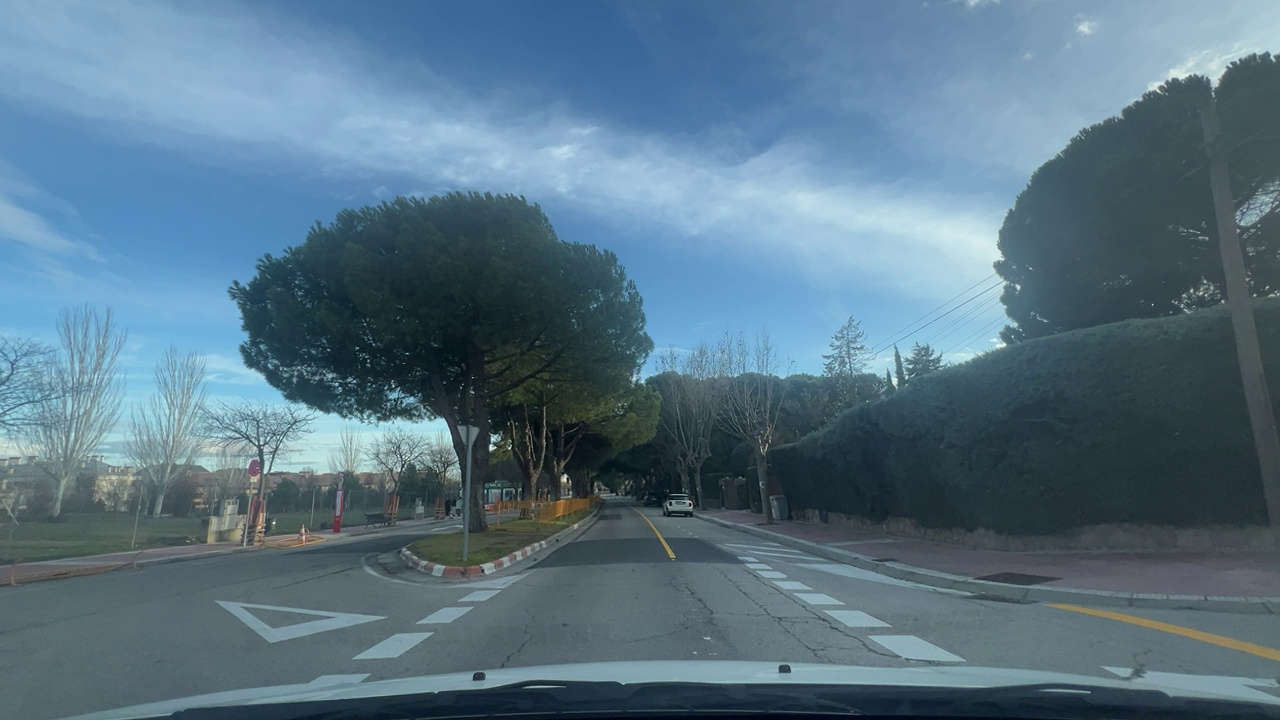
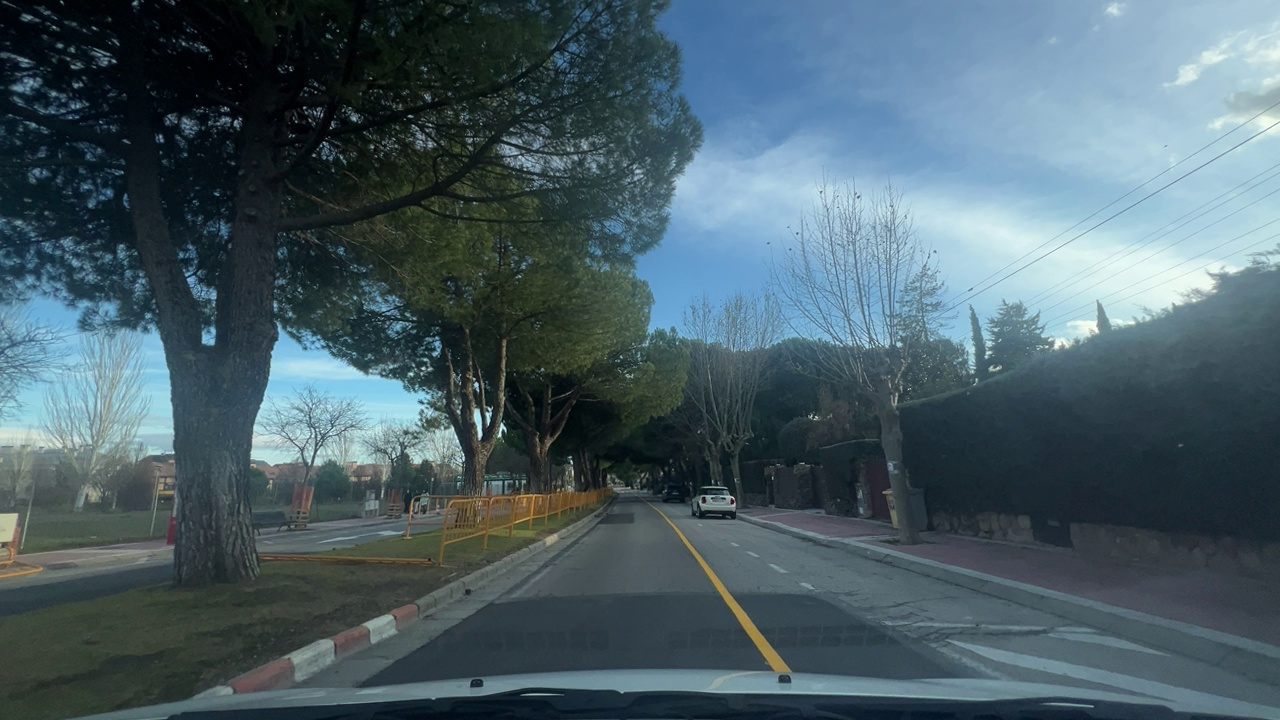
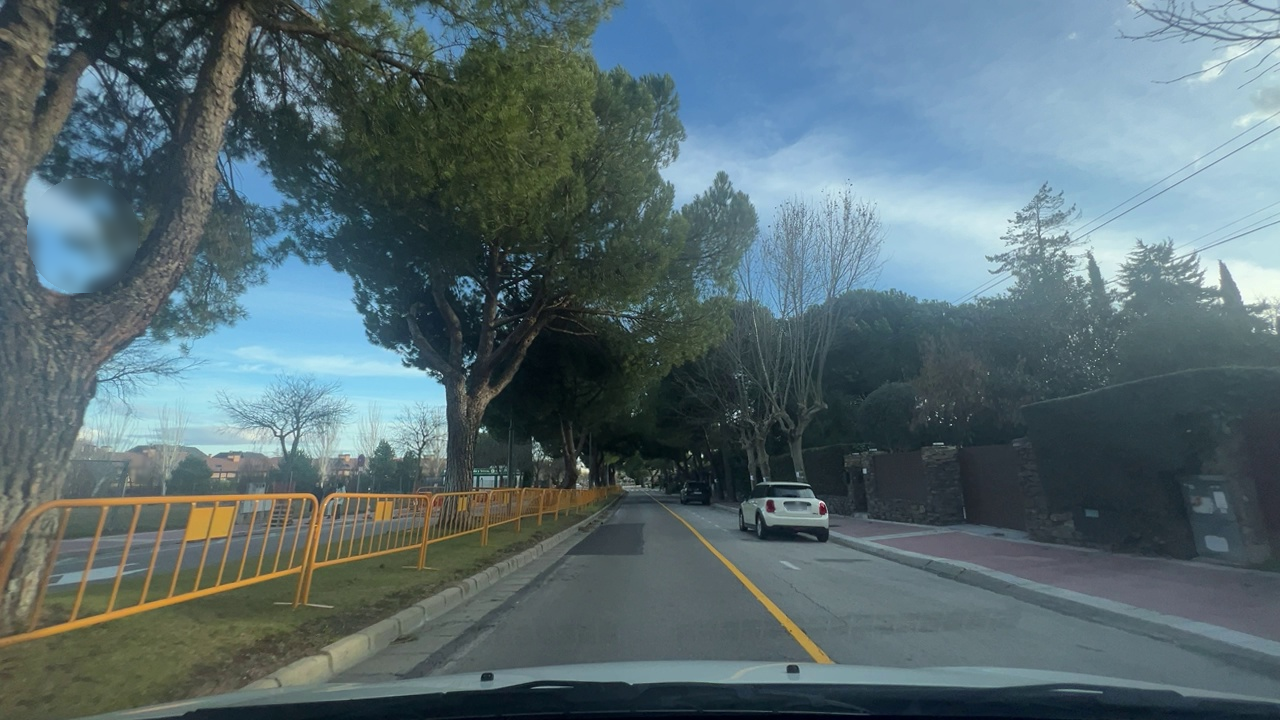
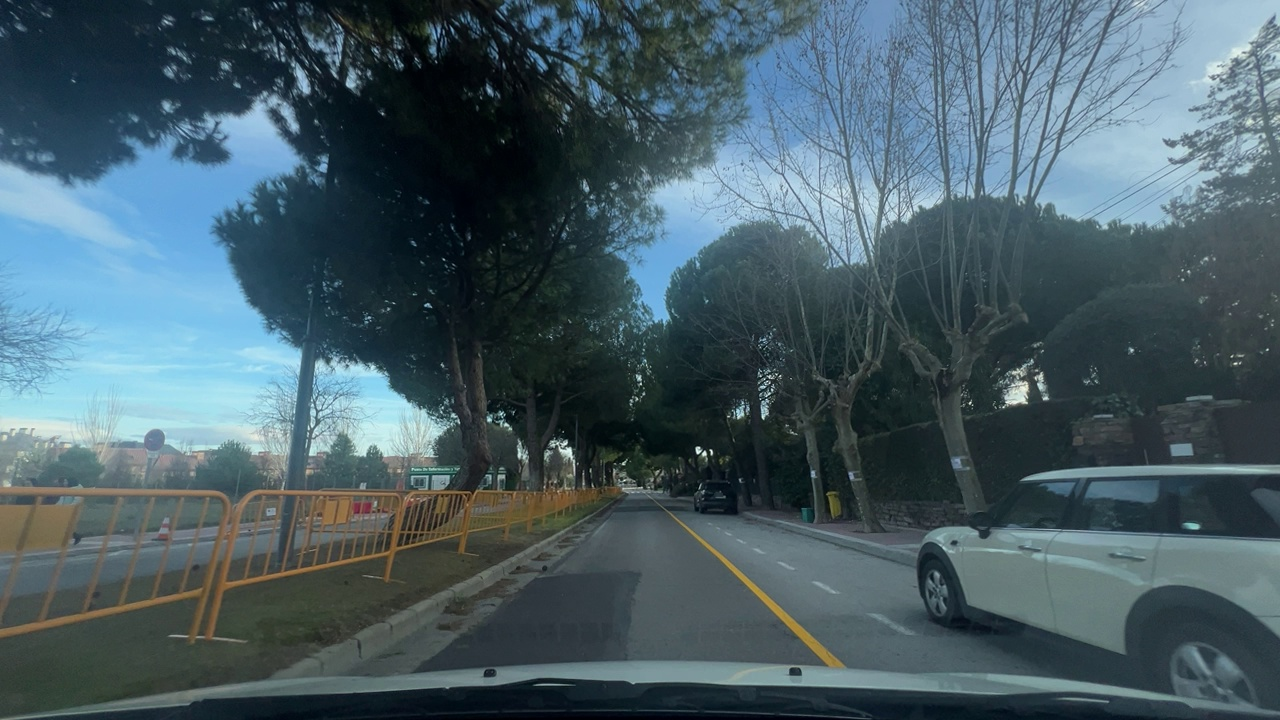
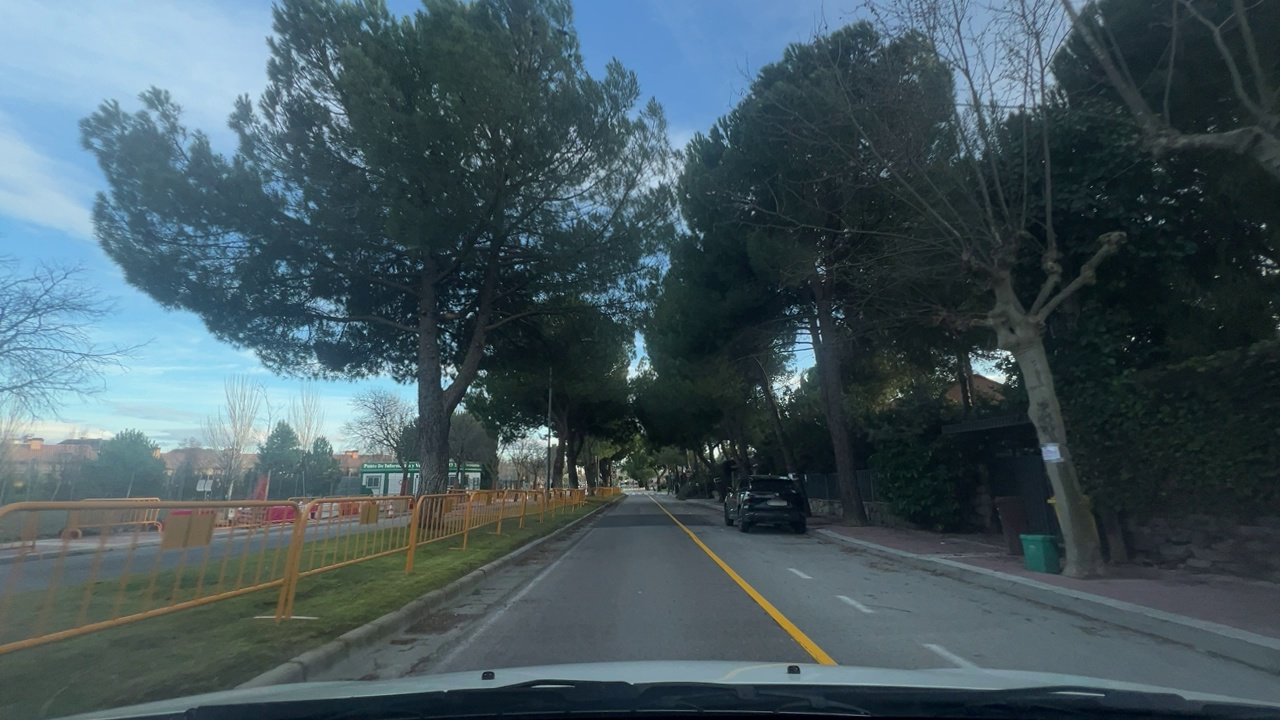
Situation: Construction site
Question: Are construction-related signs, cones, temporary signals, or closed lanes visible in the scene?
Answer: Yes
Reasoning: Yellow lane markings and fences are present along the roadway.

Situation: Construction site
Question: Are temporary yellow lane markings visible?
Answer: Yes
Reasoning: Yellow lane lines are visible, indicating a temporary traffic layout.

Situation: Construction site
Question: Is the ego lane narrowed or laterally shifted due to construction elements?
Answer: Yes
Reasoning: The lane markings shift to the left.

Situation: Construction site
Question: Is there any physical object indicating the presence of a construction site nearby (construction machinery, heavy equipment, construction fences...)?
Answer: Yes
Reasoning: There are fences visible to the left of the ego lane

Situation: Construction site
Question: Is a temporary reduced speed limit sign visible in the scene?
Answer: No
Reasoning: There are no speed limits visible ahead